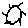
Label: sun